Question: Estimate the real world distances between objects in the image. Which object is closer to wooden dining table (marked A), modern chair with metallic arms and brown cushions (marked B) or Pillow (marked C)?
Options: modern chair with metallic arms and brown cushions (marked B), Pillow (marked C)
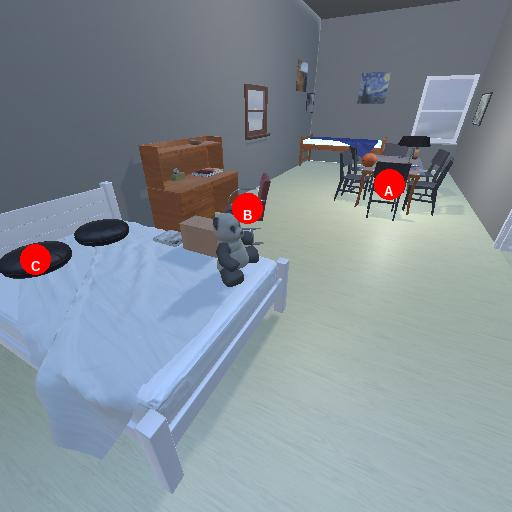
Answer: modern chair with metallic arms and brown cushions (marked B)